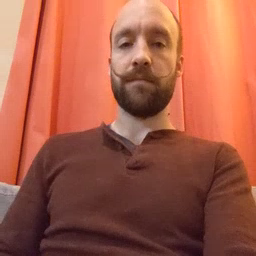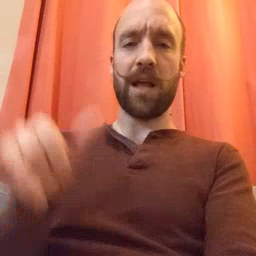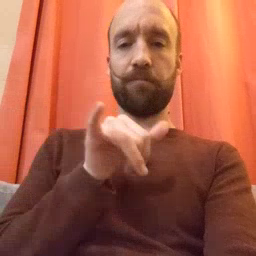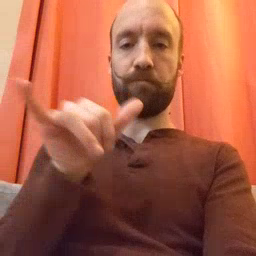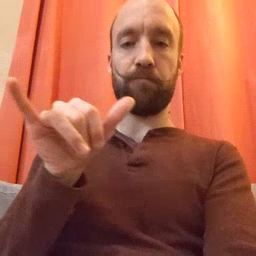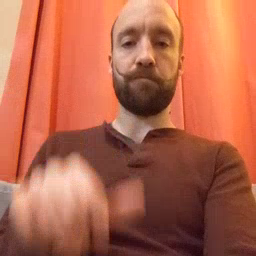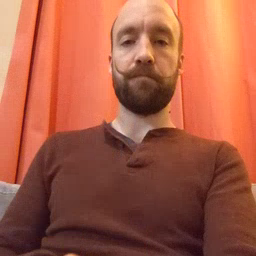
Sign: same